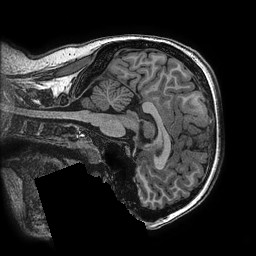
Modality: T1w
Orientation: sagittal
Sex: female
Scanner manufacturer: ge
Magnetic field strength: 3 T
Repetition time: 0.0077 s
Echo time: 0.003436 s